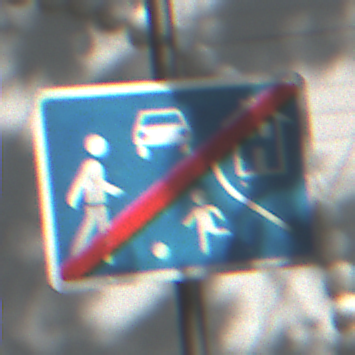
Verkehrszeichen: EndeVerkehrsberuhigterBereich
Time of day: Midday
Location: Outdoor (Suburban)
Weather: Clear
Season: NotSpecified
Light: Natural